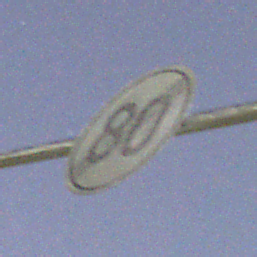
Verkehrszeichen: EndeGeschwindigkeit80
Umgebung: Outdoor, Nature
Tageszeit: Night
Wetter: Clear
Licht: Natural
Jahreszeit: NotSpecified
Kontrast: HighContrast